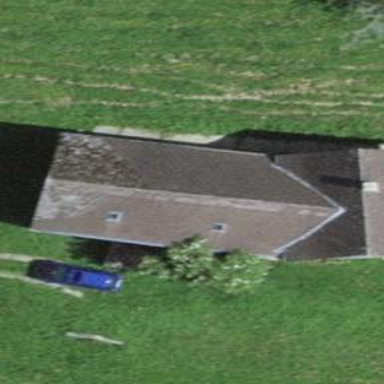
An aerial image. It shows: Farm building with gabled roof.